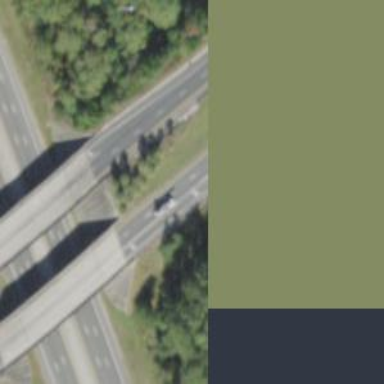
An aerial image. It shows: Motorway junction.